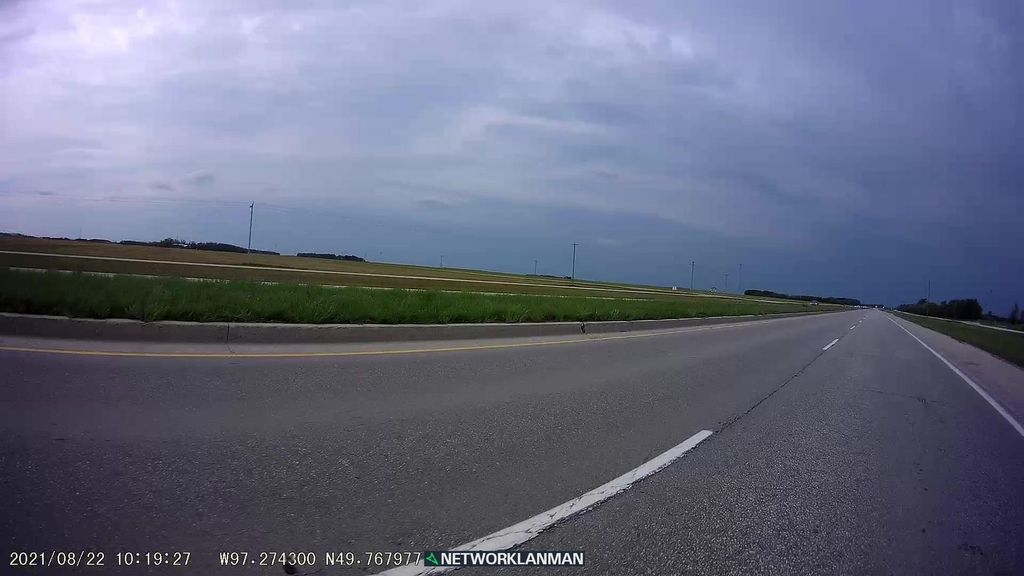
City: winnipeg